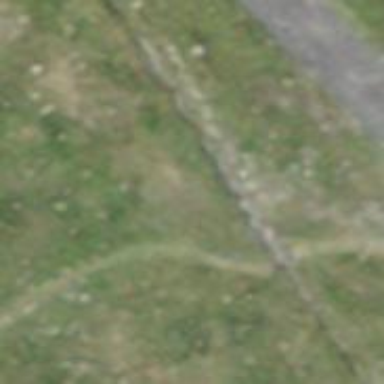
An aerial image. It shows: Unpaved path.